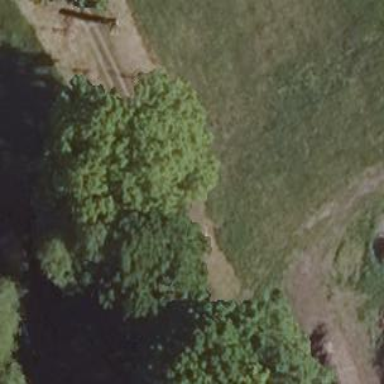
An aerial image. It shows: Row of broadleaved trees.